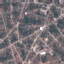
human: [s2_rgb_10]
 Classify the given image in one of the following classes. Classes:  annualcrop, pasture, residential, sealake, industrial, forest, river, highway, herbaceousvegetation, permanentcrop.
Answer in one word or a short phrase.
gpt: Residential